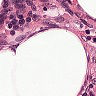
Metastatic tissue present: no